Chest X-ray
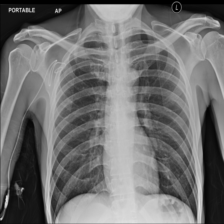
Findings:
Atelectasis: negative
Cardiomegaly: negative
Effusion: negative
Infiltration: negative
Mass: negative
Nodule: negative
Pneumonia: negative
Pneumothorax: negative
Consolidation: negative
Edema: negative
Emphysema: negative
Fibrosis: negative
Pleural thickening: negative
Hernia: negative